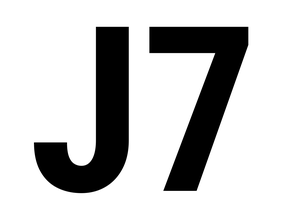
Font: Roboto_Condensed_Bold